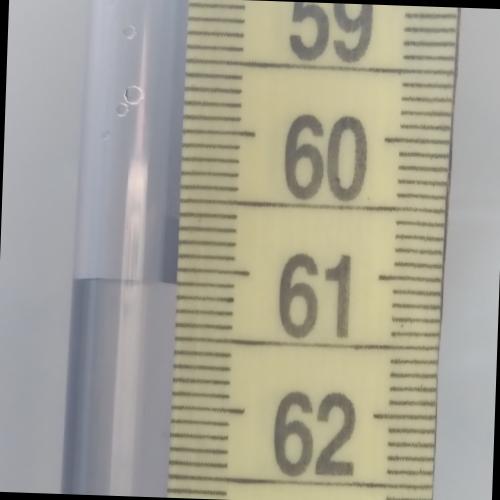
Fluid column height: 61.1 cm